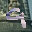
Label: 9